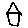
Label: house